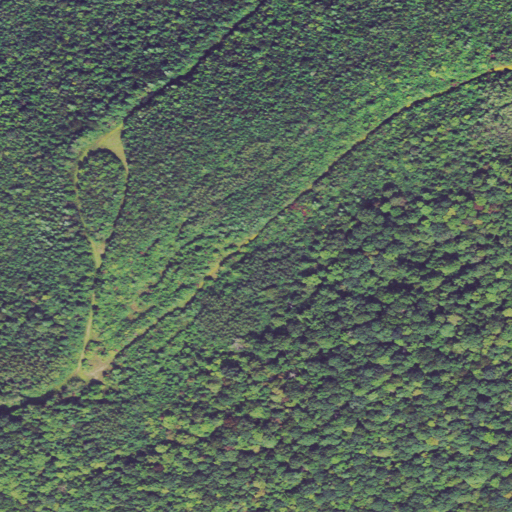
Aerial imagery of ridge(s) in Ohio named Powell Ridge containing deciduous forest and mixed forest